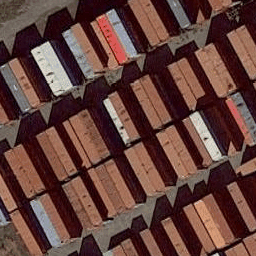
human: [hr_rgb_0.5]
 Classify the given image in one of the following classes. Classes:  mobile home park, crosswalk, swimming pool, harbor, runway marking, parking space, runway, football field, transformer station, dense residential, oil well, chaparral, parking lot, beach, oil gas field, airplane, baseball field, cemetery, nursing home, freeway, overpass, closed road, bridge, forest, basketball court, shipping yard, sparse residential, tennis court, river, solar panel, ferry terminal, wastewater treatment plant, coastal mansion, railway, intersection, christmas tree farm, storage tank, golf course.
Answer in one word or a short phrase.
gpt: shipping yard